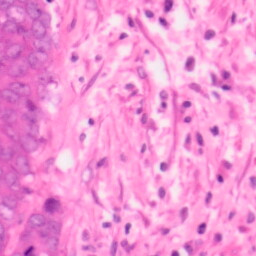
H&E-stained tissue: Colon